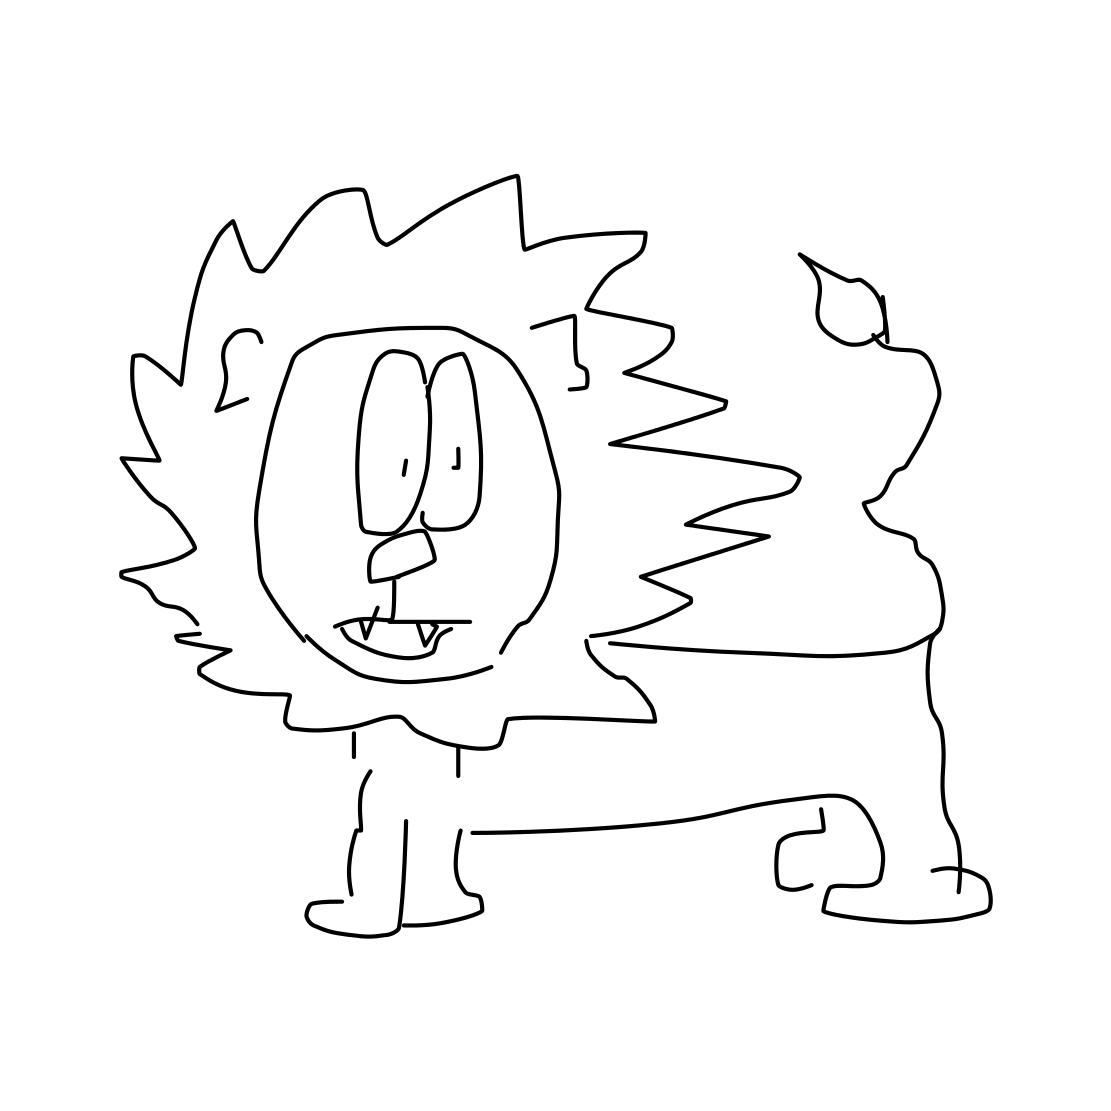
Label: lion